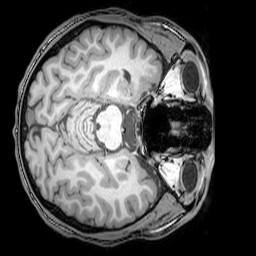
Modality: T1w
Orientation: axial
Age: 21
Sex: male
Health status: healthy
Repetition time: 0.081 s
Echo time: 0.037 s